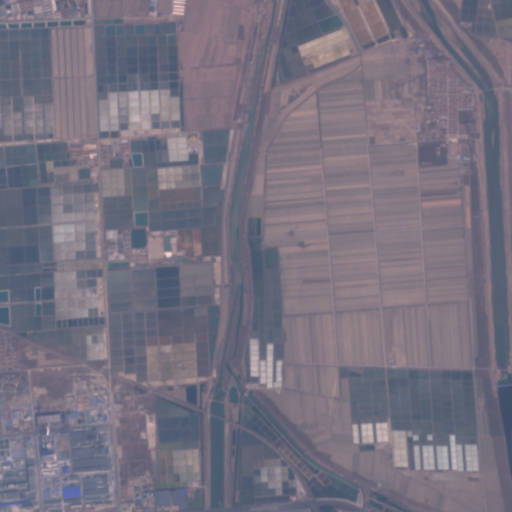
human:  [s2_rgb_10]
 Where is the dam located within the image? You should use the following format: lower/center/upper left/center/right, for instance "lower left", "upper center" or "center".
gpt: The dam is located in the lower right of the image.
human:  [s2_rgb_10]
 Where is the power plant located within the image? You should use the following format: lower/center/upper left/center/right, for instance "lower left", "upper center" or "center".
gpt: The power plant is located in the lower left of the image.
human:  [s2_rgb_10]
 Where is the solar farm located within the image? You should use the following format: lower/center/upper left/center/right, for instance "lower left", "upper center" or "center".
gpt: The solar farm is located in the lower center of the image.
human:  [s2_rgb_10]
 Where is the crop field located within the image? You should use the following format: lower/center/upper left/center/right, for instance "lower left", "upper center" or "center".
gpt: There is no crop field in the image.